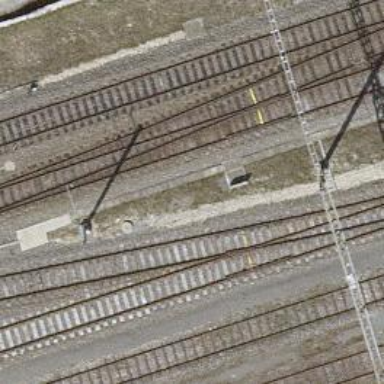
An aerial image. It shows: Single track railway in yard.